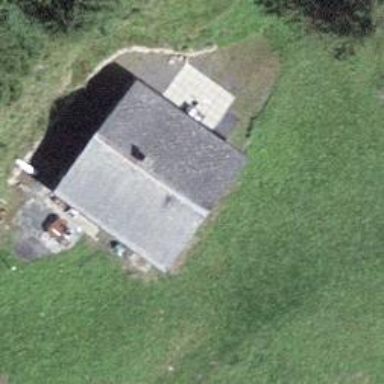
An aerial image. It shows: Simple and straightforward house.